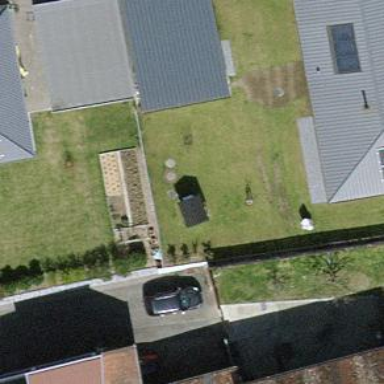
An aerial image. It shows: Fence is in the image.